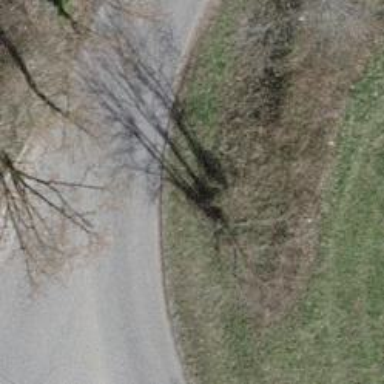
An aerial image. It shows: Emergency access point on the road.